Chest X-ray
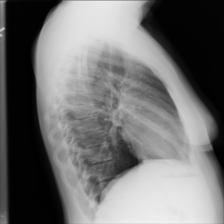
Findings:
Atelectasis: negative
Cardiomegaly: negative
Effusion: negative
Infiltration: negative
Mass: negative
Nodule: negative
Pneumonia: negative
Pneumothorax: negative
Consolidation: negative
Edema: negative
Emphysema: negative
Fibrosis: negative
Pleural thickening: negative
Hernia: negative